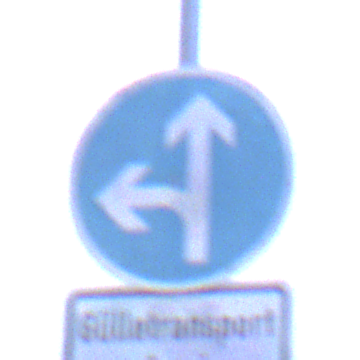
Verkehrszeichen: VorgeschriebeneFahrtrichtungGeradeausOderLinks
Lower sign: BesondereFahrzeugeUndTransportgueter12
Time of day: SunriseSunset
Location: Outdoor (Urban)
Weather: Overcast
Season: NotSpecified
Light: Natural